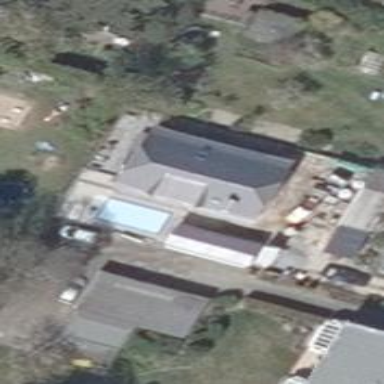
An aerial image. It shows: Detached building.